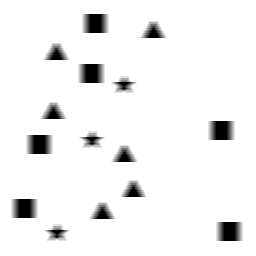
Squares: 6
Triangles: 6
Stars: 3
Total shapes: 15